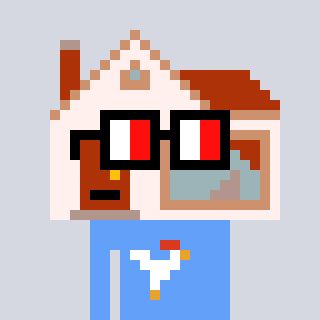
a pixel art character with square glasses with black frames and red eyes, a house-shaped head and a blue-colored body on a cool background